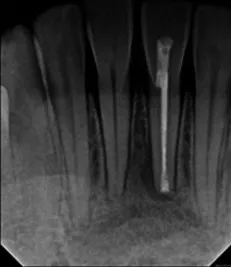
Periapical radiograph after 12.
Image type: radiology (x_ray)